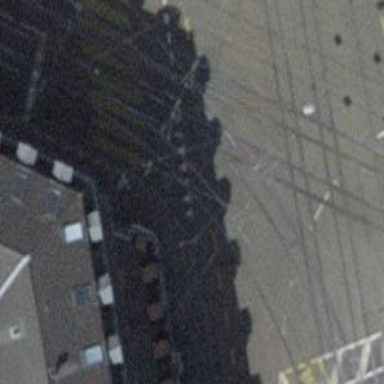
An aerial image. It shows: Tram level crossing on railway.